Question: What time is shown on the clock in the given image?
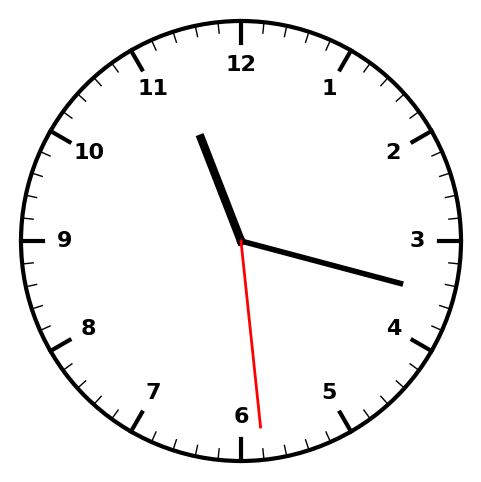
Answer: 11:17:29